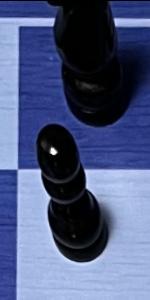
Label: Pawn_Black